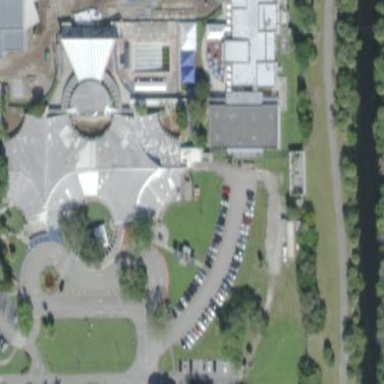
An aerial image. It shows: University building.